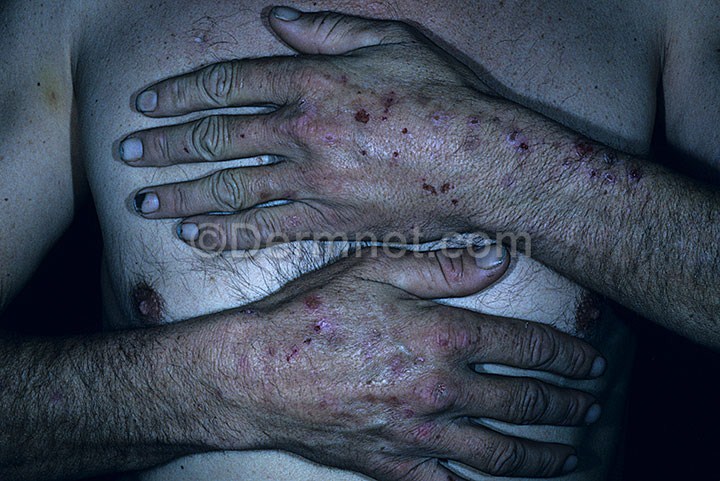
Disease: Light Diseases and Disorders of Pigmentation